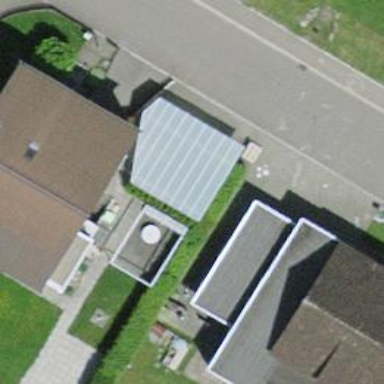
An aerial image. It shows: View of roof of building.